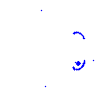
Particle: proton